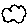
Label: cloud